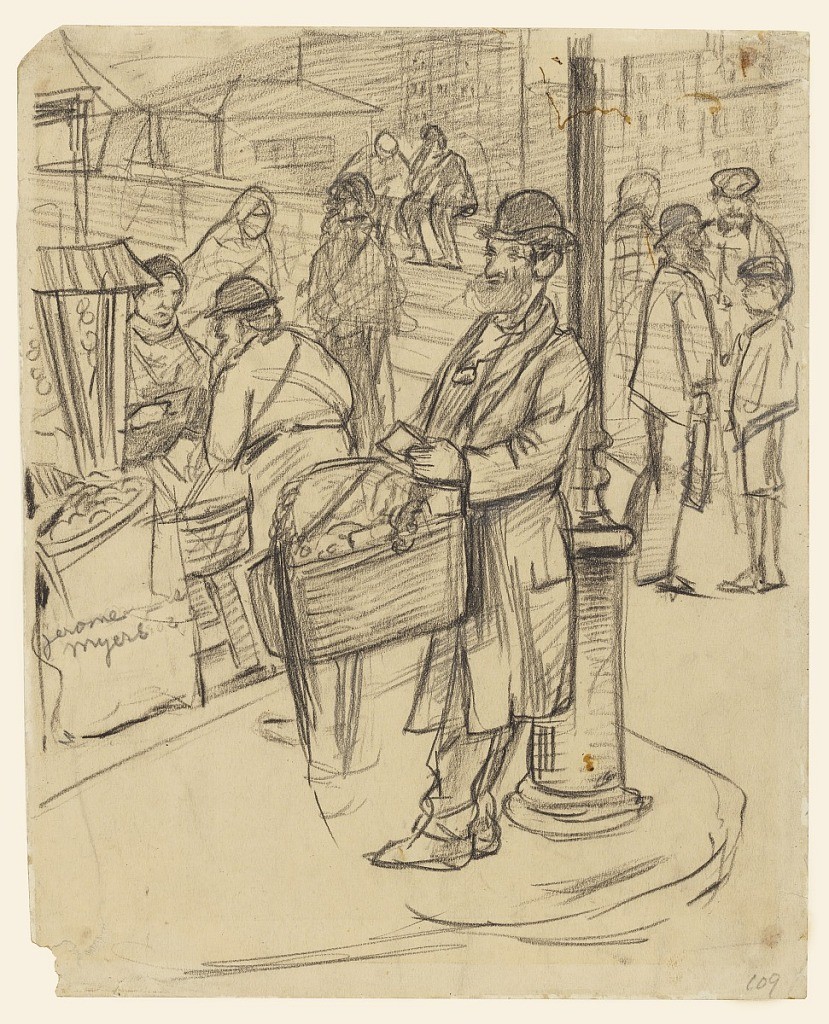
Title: The Peddler
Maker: Jerome Myers, American, 1867–1940
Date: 1903
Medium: Graphite and black crayon on cream wove paper, laid down
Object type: Drawing
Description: Figure of a bearded peddler of shoe-strings standing beside a lamp post. Other sidewalk vendors in the background. View of city street and buildings beyond.